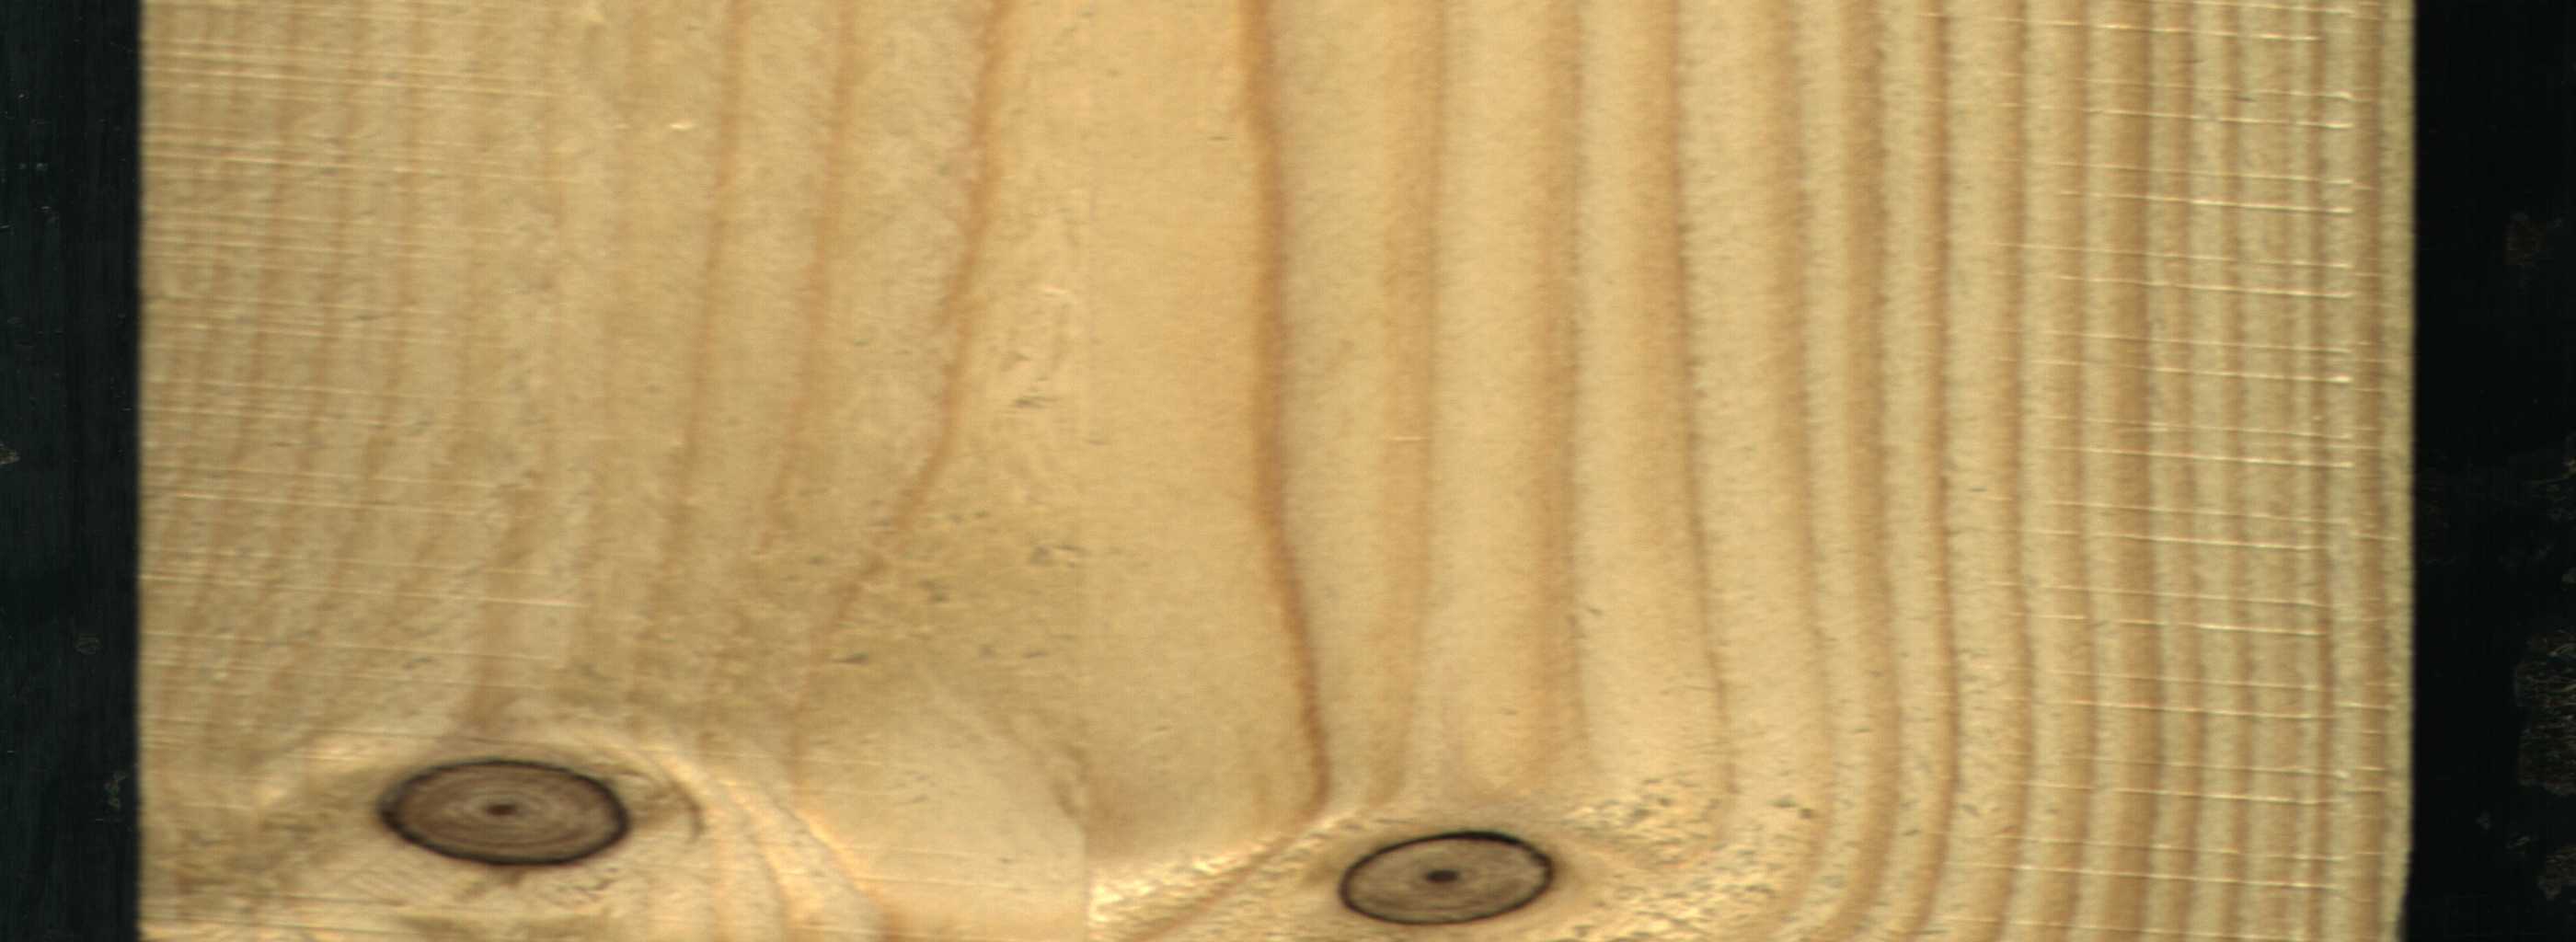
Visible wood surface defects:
Dead_Knot
Dead_Knot